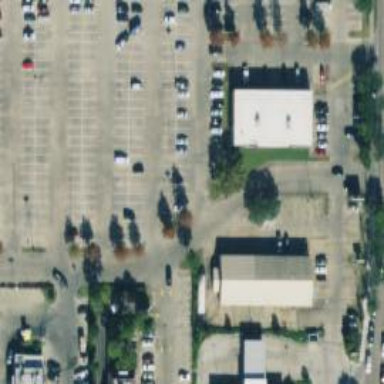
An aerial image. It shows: Parking space is available.